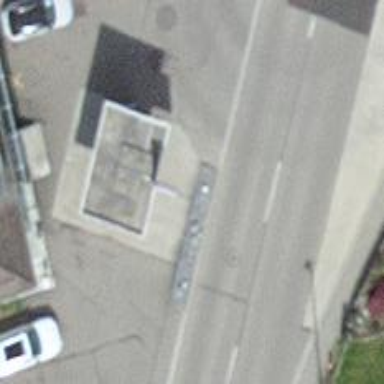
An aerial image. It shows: Bus stop with platform for public transport.